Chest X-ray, PA view. Patient: 26 years old, sex F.
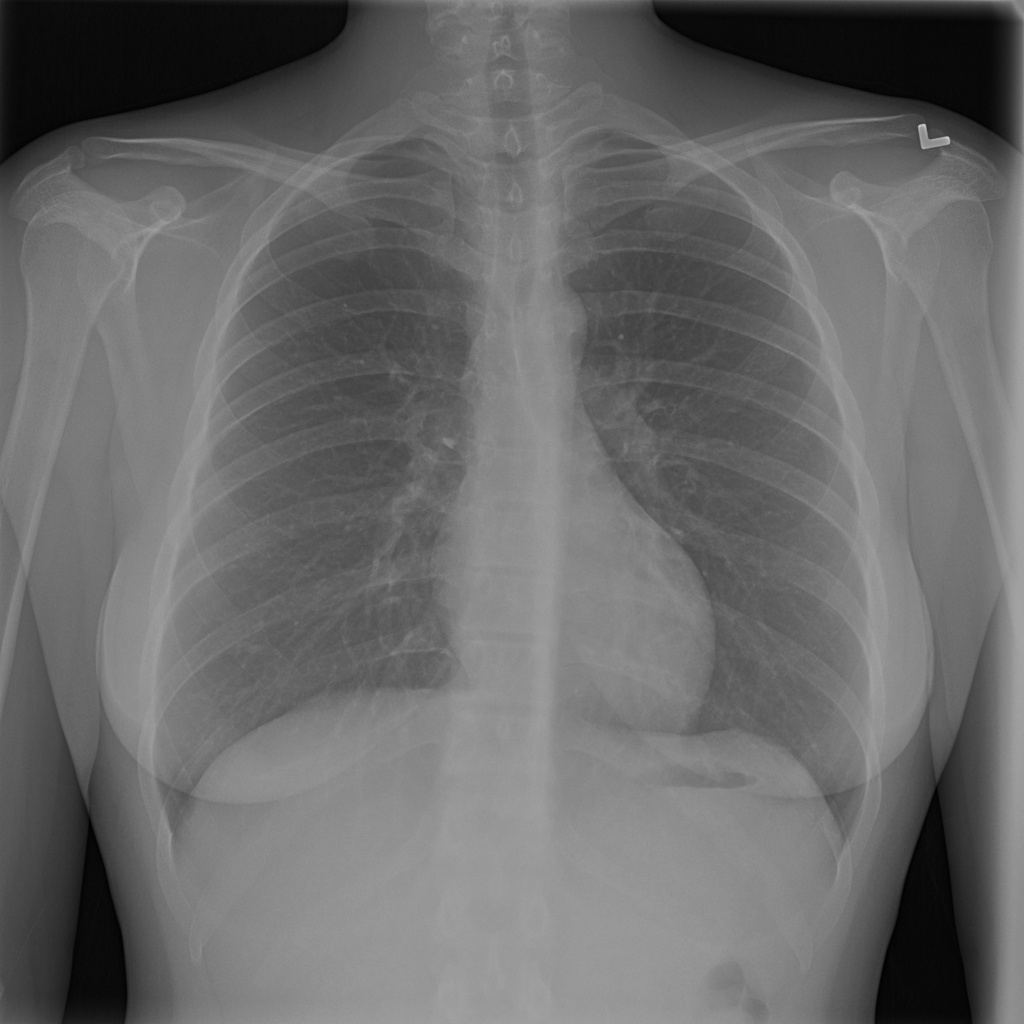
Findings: No Finding